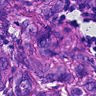
Metastatic tissue present: yes